Question: ## The Problem
My way to add the view makes every fifth item to add the view when i only want one position to have this "Mangd" row.
Why Can i only edit listitems when they are visible on the screen.
The child will be static at 5 items even though i got like 20 item....
Is there any way to only say that item 1 will have this and not
position - firstvisibleposition
i think this is the problem with the listview
My code is not understandable at the time because of other things so i hope you get my problem anyways.
## This is my main question
It seems like the thing i add to position 0 also happens to 6 and 12 Why is ListView this wierd ?

It's on swedish, but this is what i got with list view.
Every listview item has a empty Linearlayout that i add a view to when i press the down arrow button. the problem is that every fifth item gets this or i can only click on the first 5.
I dont get why they make ListView so complicated. i want to be able to get a child that is in the list without seening it!
## CODE getView
'''
public View getView (int position, View convertView, ViewGroup parent){
if (convertView == null)
{
convertView = LayoutInflater.from(getContext()).inflate(R.layout.view_meal_item_editable, null);
}
convertView.setOnTouchListener(new ItemSwipeListener(position,
getResources().getDisplayMetrics().density));
convertView.setClickable(true);
// Lookup view for data population
TextView food_item_name = (TextView) convertView.findViewById(R.id.food_item_name);
food_item_name.setHint("hello");
}
'''
Where i add the view
'''
View view = searchResultList.getAdapter().getView(position, searchResultList.getChildAt(position - searchResultList.getFirstVisiblePosition()), searchResultList);
LinearLayout extendedView = (LinearLayout)view.findViewById(R.id.extended_food_information);
View convertExtendedView = LayoutInflater.from(this).inflate(R.layout.change_amount_on_food_view, null);
extendedView.addView(convertExtendedView);
'''
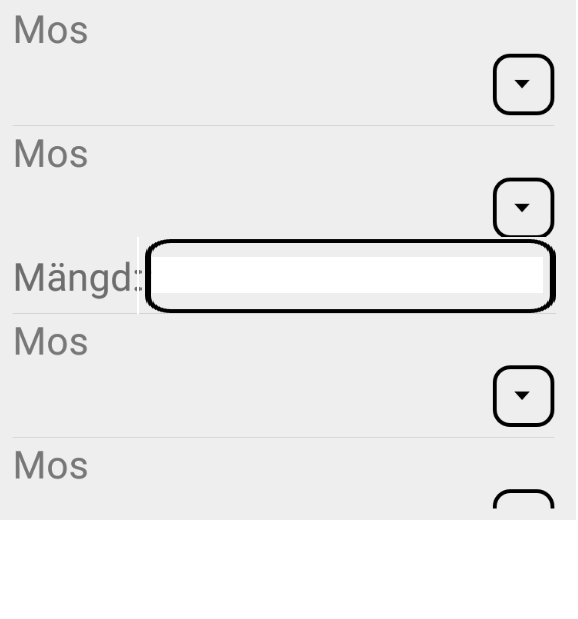
Answer: It's recommended to use a <URL> if you do this stuff only for the first element.
Otherwise it will be better if you add your extra view in 'getView()' method, something like:
'''
if(position==0){
// add extra view
} else {
// remove extra view if exist
}
'''
Or you can remove the IF condition: 'if (convertView == null)', so you will inflate a new layout each time, it will solve your problem but this is for list performance